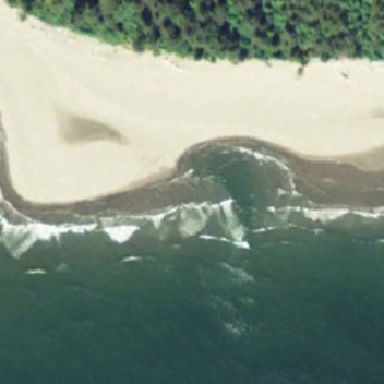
The yellow beach lies between the green trees and the sea .